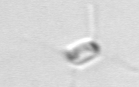
Label: Chaetoceros_similis